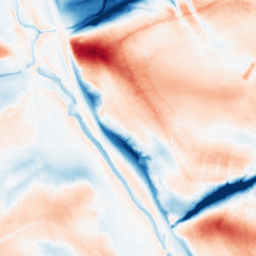
Category: classical
Decomposition family: gaussian_anisotropic
Decomposition parameters: sigma_x: 2
sigma_y: 20
Upsampling method: lanczos
Upsampling parameters: scale: 4
Upsampling scale: 4